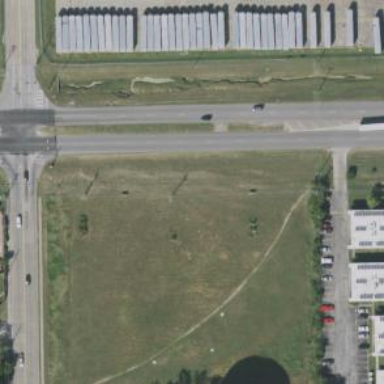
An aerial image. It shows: Grassy plot in zoning area.